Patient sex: F
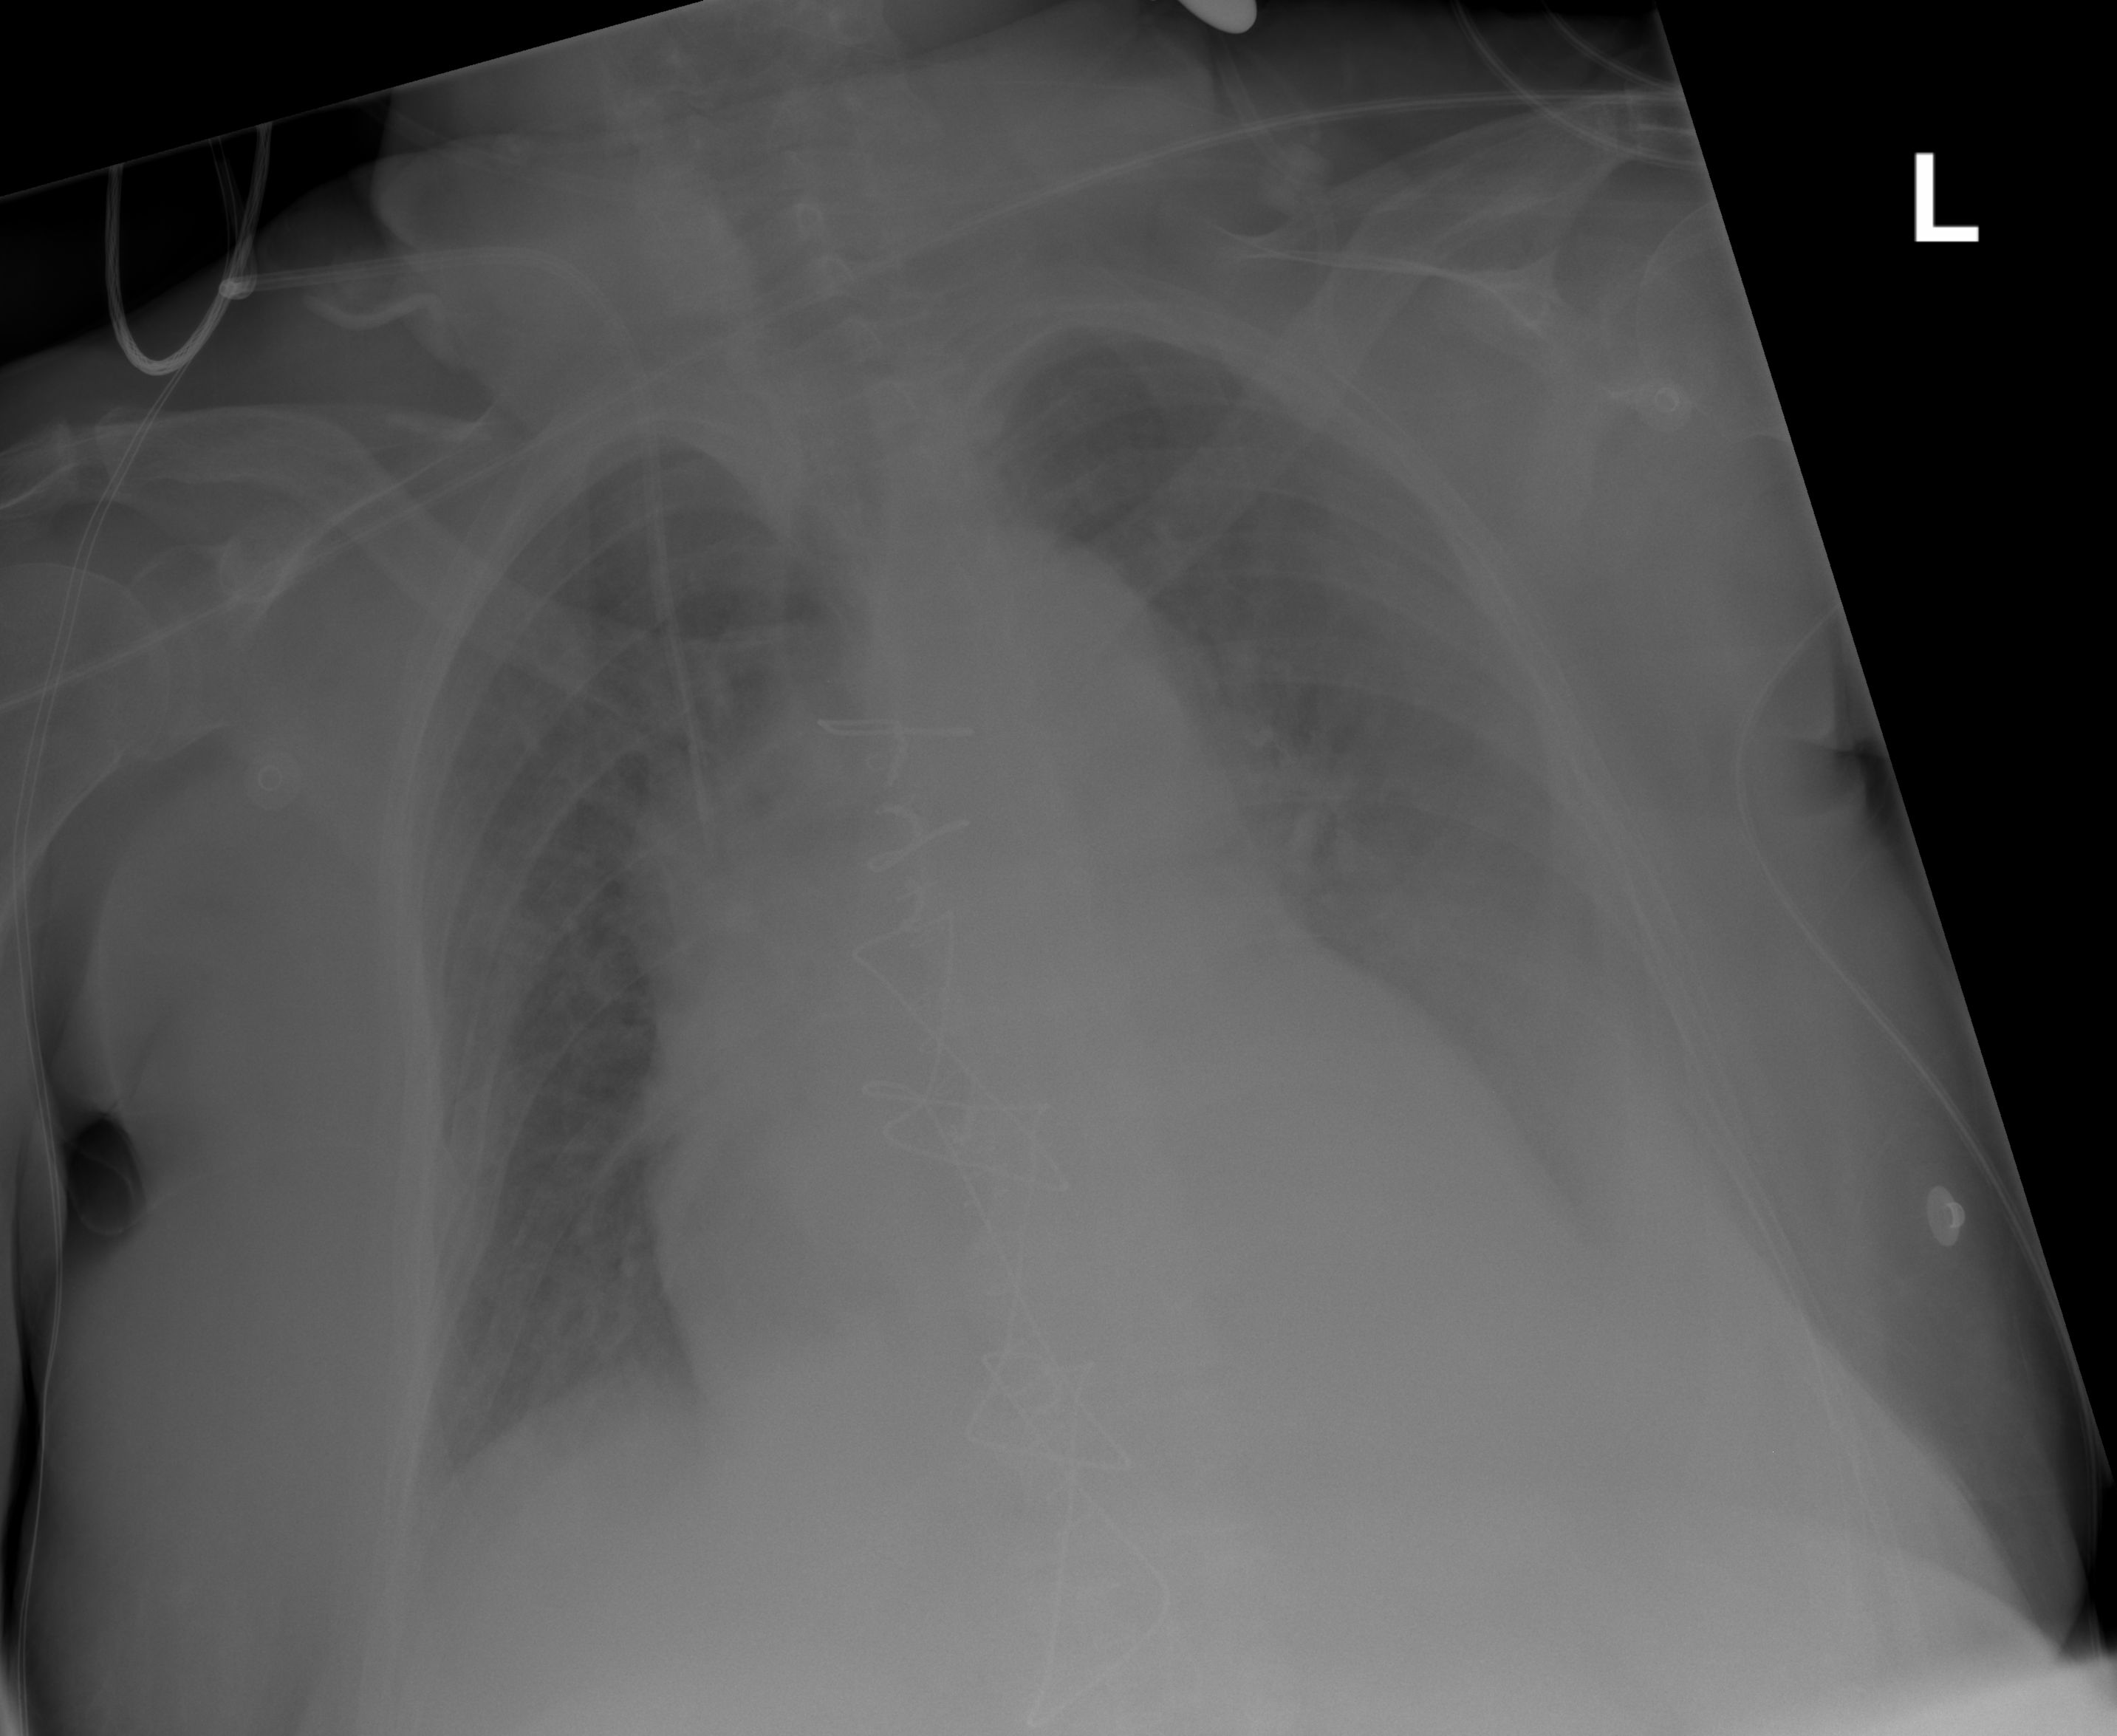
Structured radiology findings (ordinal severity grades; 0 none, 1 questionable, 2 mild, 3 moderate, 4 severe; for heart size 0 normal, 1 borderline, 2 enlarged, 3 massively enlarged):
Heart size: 2
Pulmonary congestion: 2
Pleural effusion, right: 1
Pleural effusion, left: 2
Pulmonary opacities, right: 0
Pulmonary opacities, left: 0
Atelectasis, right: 1
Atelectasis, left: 2